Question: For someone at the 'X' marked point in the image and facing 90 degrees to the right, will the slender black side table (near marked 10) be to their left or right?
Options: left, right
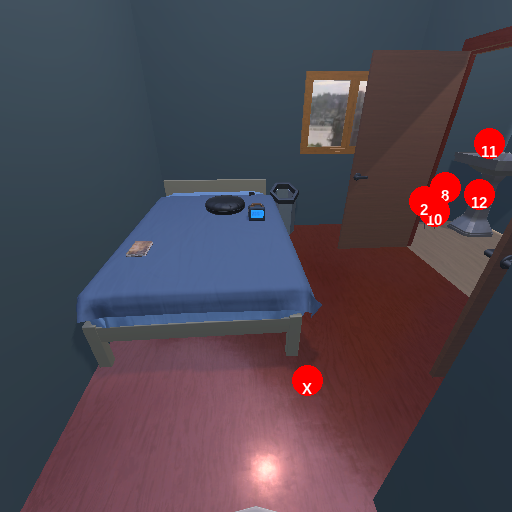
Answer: left